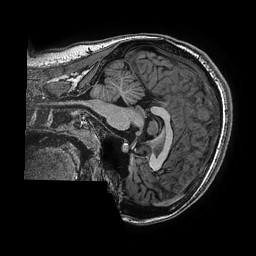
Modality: T1w
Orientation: sagittal
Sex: female
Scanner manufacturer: ge
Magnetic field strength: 3 T
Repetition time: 0.0077 s
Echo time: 0.003436 s